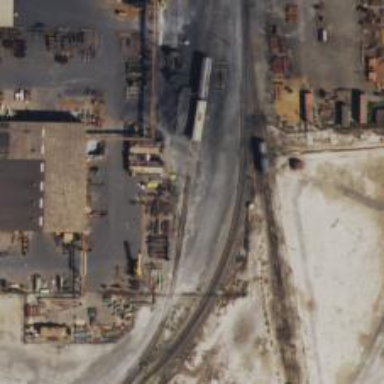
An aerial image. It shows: Railway siding for service.